Interaction volume radius: 10 \u00c5
Interaction volume height: 20 \u00c5
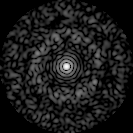
Disorder parameter: 0.8221